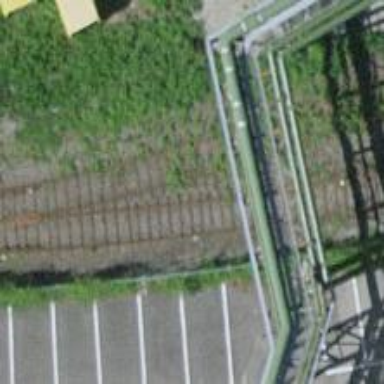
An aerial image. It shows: Disused railway spur with one track.